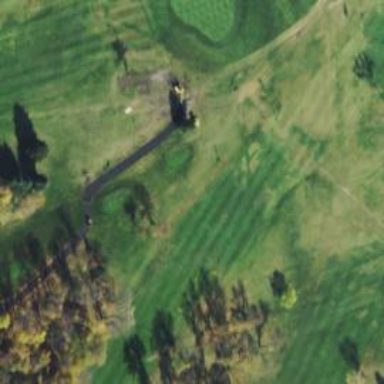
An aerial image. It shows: Golf hole.